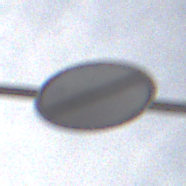
Verkehrszeichen: EndeSaemtlicherBegrenzungen
Umgebung: Outdoor, Suburban
Tageszeit: MorningAfternoon
Wetter: PartlyCloudy
Licht: Natural
Jahreszeit: NotSpecified
Kontrast: HighContrast